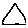
Label: triangle